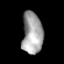
Tissue: prostate
Cell type: Epithelial cells
Senescence score: 0.3503
Nuclear area (px): 842
Mean DAPI intensity: 161.767